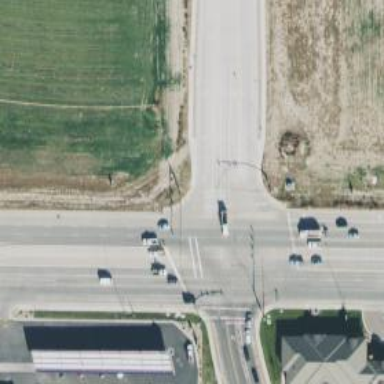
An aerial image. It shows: Footway with asphalt surface and marked with lines for crossing.